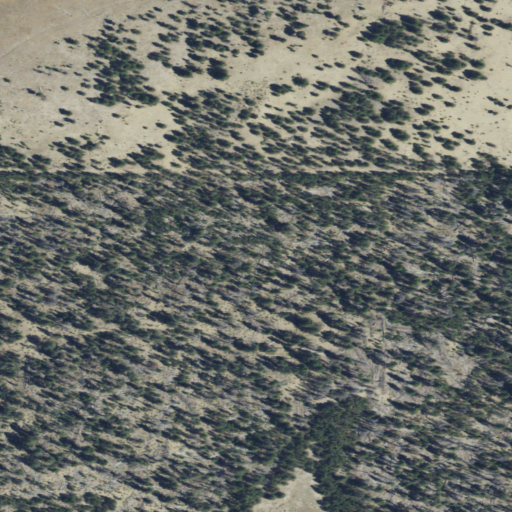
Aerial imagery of plain(s) in Oregon named The Bull Pasture containing evergreen forest, shrub, herbaceous wetlands, and woody wetlands